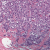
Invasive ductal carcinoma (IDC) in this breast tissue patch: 1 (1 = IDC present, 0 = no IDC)